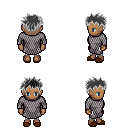
a pixel art fantasy rpg character, female body template, human, dark skin, chain mail, white pants, gray bedhead hairstyle, brown slippers, four views (front, back, left, right), 2x2 character sprite sheet, small pixel art, hard edges, no anti-aliasing